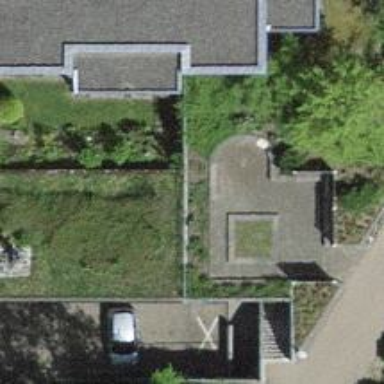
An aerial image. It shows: View of roof of building.